Field crop: tomato
Growth stage: 1
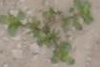
Species: portulaca